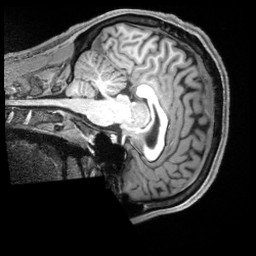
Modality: T1w
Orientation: sagittal
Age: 28
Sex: male
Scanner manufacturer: siemens
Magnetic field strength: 3 T
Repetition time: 2.3 s
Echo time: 0.00229 s